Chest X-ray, PA view. Patient: 33 years old, sex M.
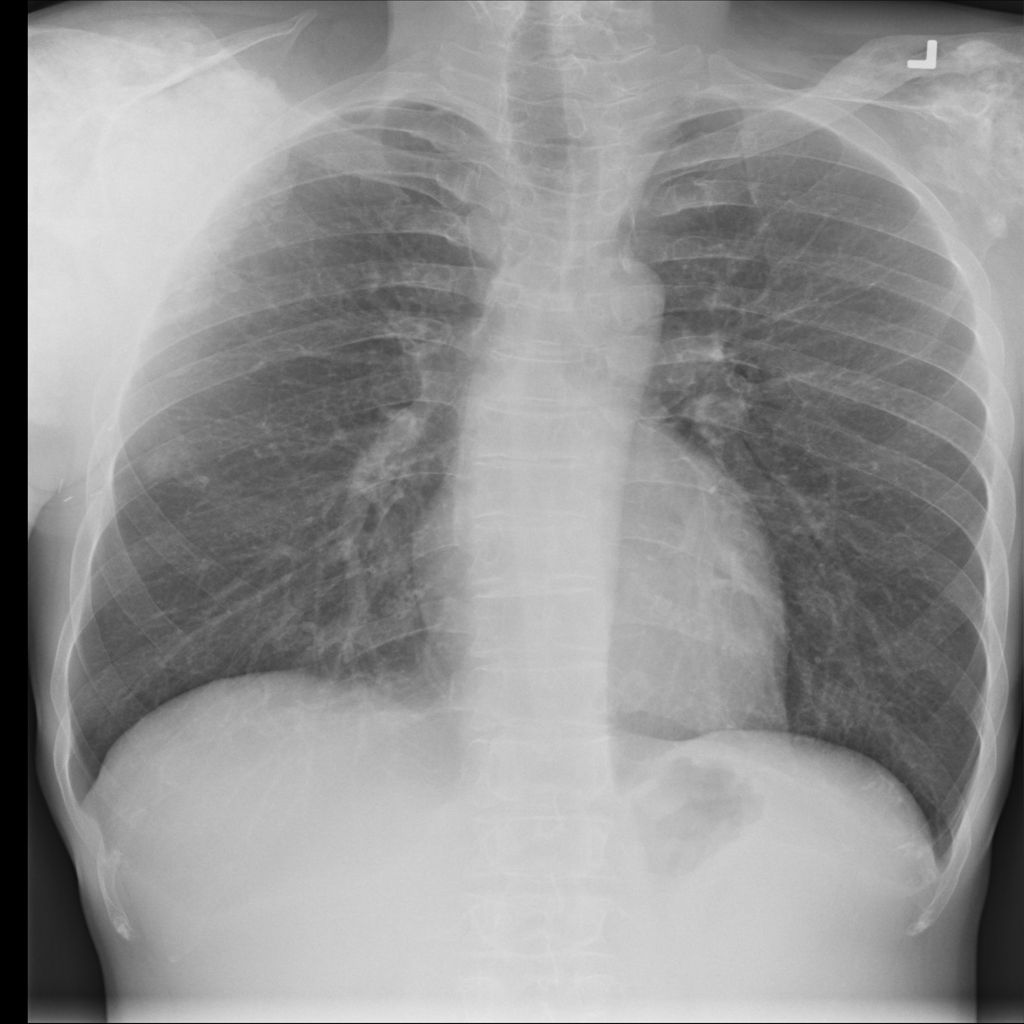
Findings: Mass